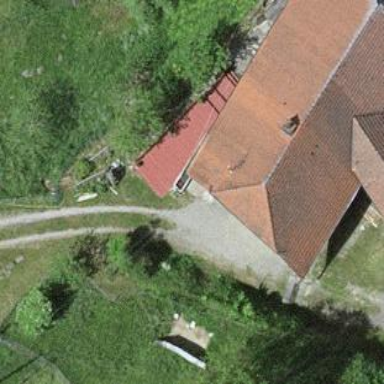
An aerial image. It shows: Farm building.